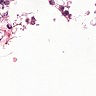
Metastatic tissue present: no